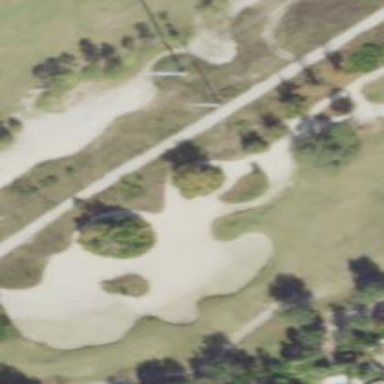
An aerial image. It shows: Sand bunker on golf course.